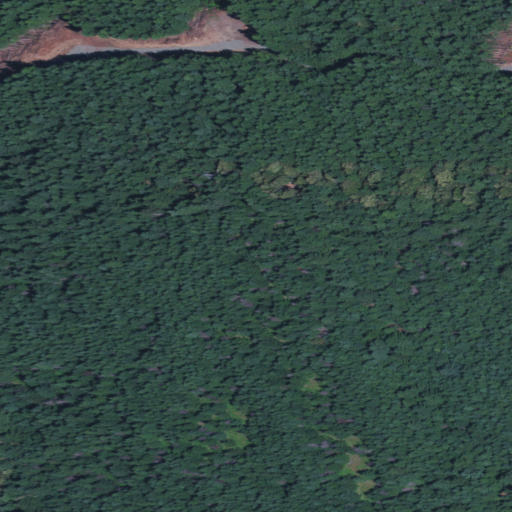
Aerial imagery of mountain in Oregon named First Prairie Mountain containing evergreen forest, deciduous forest, and open development